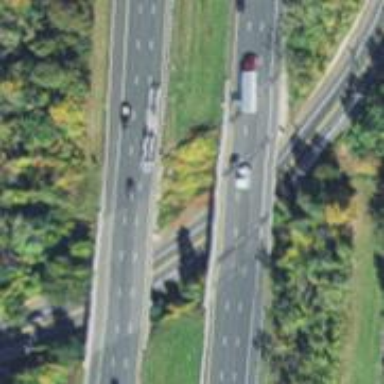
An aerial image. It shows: Asphalt bridge over motorway.